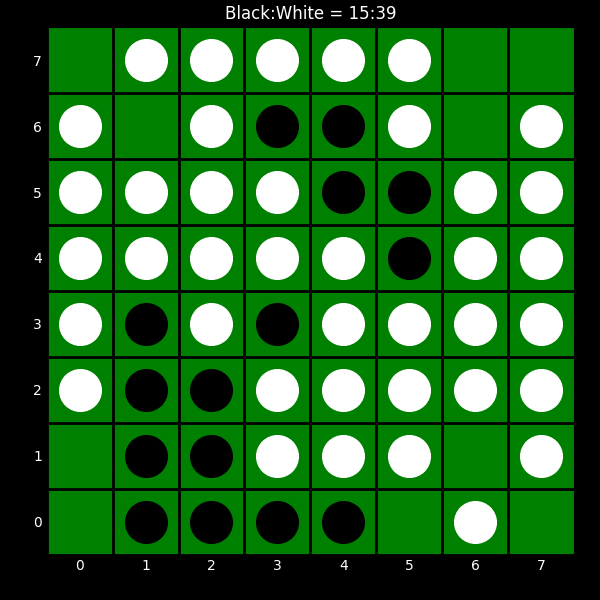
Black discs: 15
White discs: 39